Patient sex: M
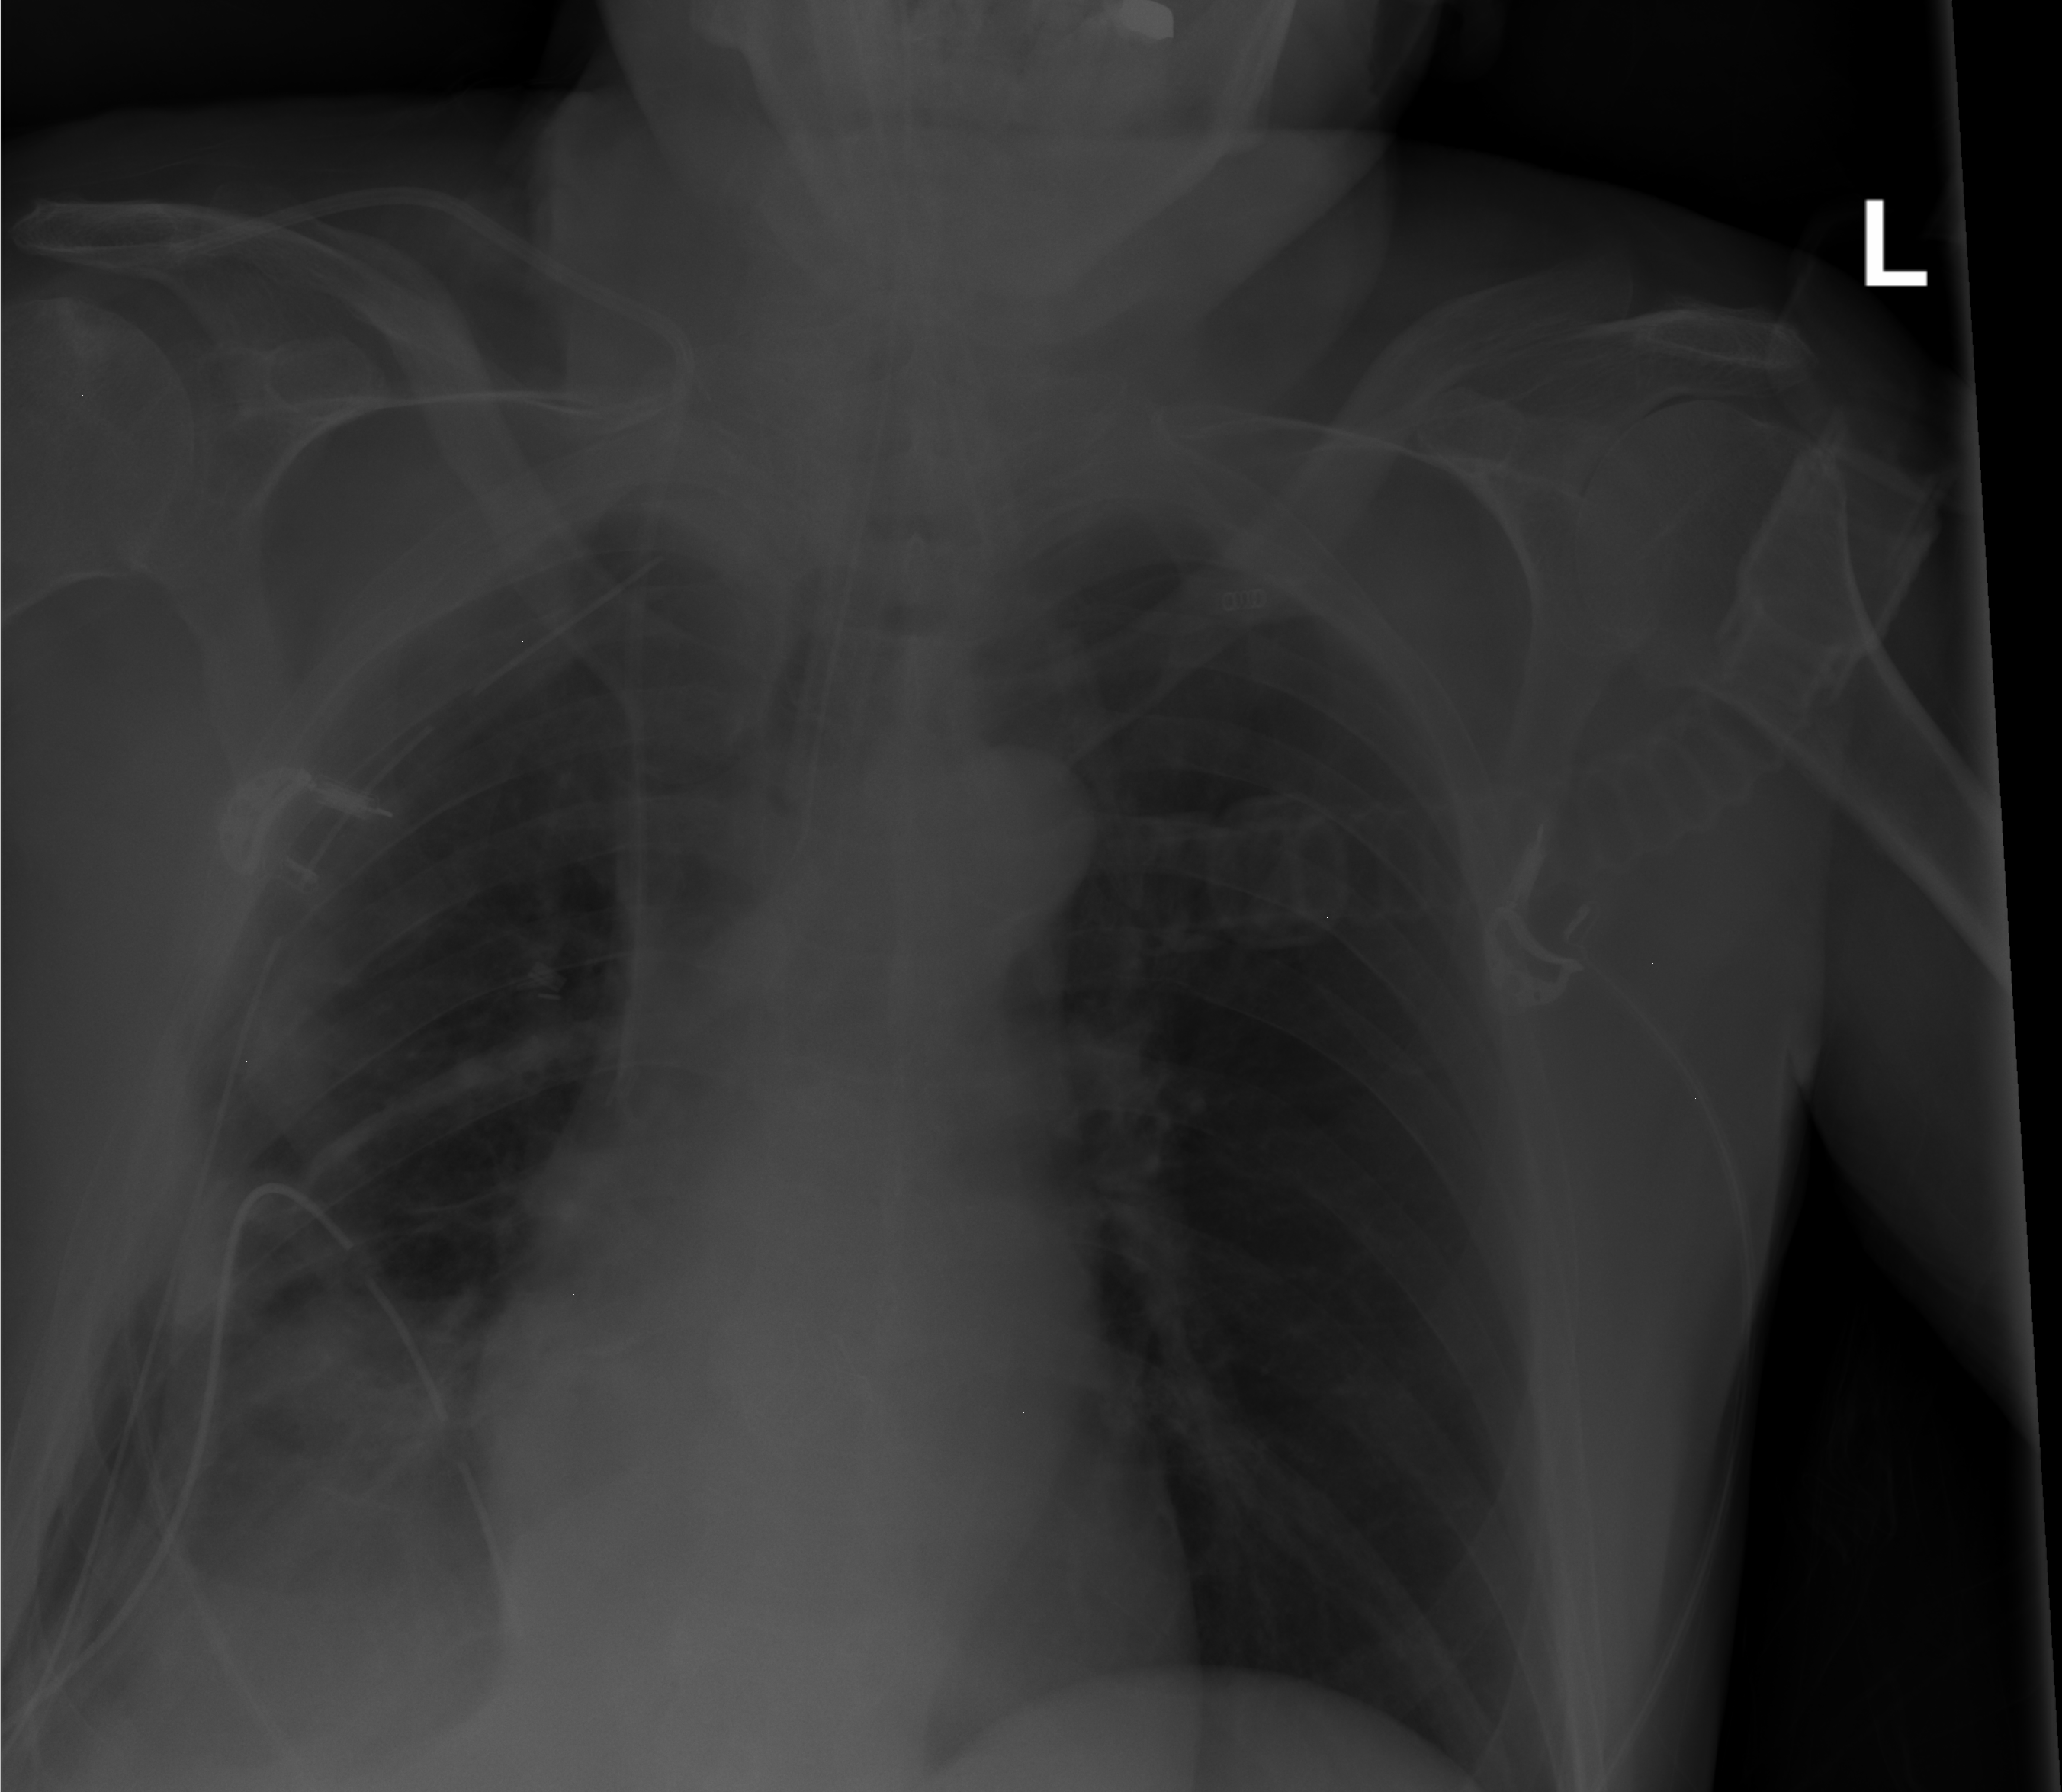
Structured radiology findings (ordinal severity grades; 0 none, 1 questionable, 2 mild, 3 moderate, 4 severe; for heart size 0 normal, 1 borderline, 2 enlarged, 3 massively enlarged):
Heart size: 2
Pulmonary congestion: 1
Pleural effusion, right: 0
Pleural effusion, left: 0
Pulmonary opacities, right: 1
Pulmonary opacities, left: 0
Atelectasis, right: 3
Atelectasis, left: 0